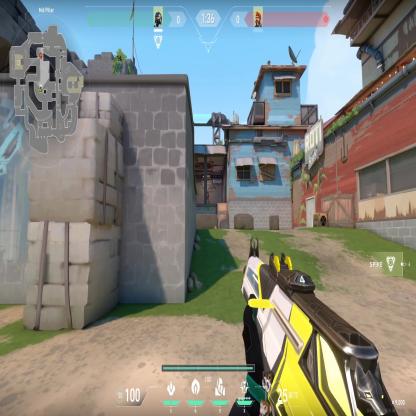
Label: enemy